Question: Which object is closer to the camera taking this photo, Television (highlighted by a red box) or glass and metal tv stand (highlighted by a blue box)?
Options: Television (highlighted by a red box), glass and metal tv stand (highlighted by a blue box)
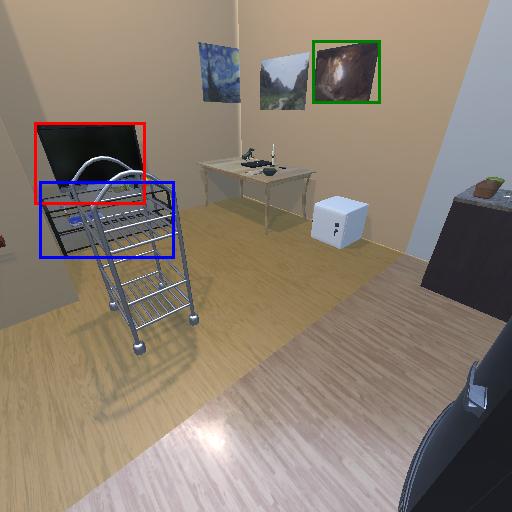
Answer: Television (highlighted by a red box)